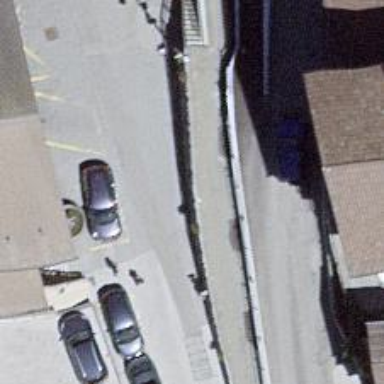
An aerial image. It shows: Retaining wall.